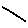
Label: line